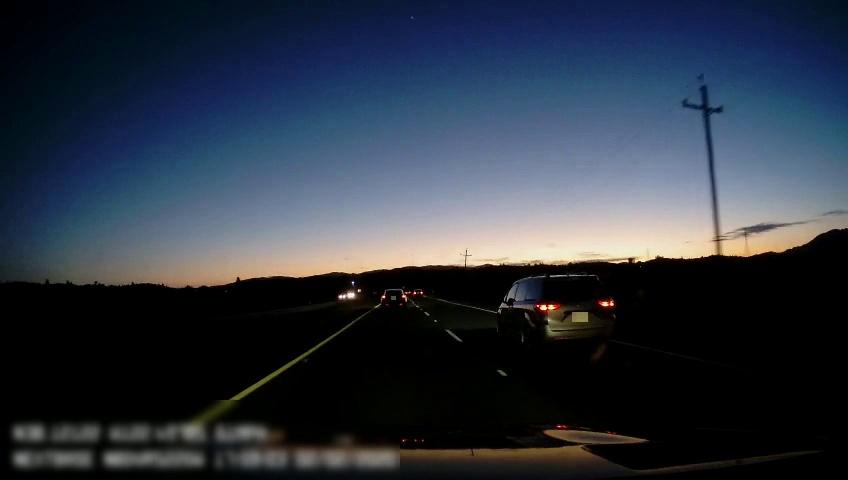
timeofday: Dusk/Dawn/Twilight
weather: Sunny
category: Drivable Space
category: Vehicles | SUV
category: Vehicles | SUV
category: Vehicles | SUV
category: Lanes | Current Lane
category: Lanes | Current Lane
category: Lanes | Current Lane